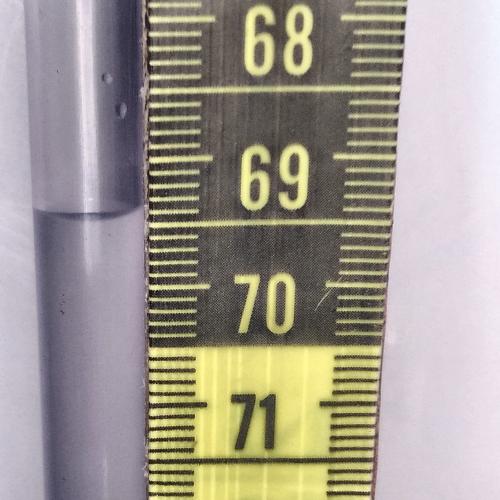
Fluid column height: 69.4 cm